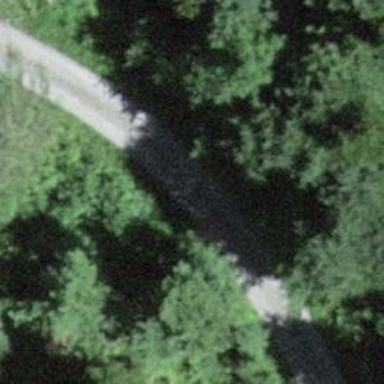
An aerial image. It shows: Unpaved track with grade2 tracktype.